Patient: sex M, age 52
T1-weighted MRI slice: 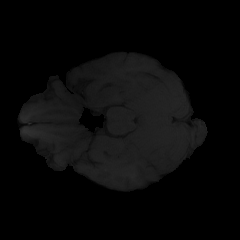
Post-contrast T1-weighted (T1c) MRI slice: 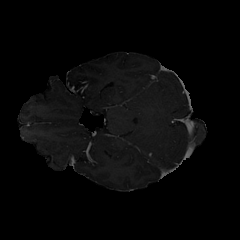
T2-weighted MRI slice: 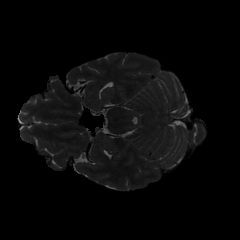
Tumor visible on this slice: no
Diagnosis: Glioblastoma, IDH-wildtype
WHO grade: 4